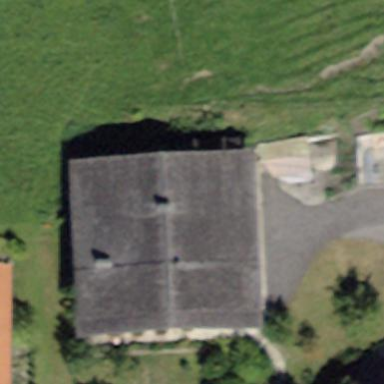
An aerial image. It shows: Farm building.